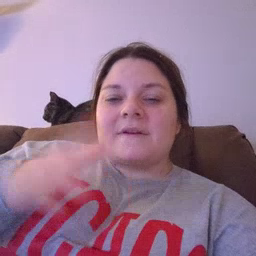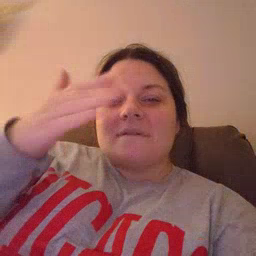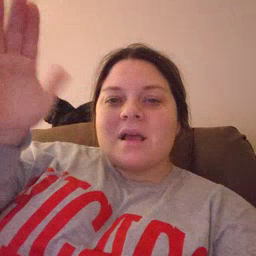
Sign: flag